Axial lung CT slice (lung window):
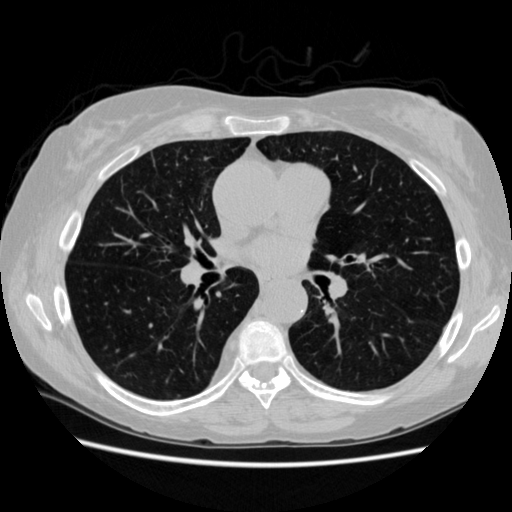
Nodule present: yes
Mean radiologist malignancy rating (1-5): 2